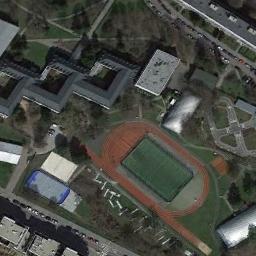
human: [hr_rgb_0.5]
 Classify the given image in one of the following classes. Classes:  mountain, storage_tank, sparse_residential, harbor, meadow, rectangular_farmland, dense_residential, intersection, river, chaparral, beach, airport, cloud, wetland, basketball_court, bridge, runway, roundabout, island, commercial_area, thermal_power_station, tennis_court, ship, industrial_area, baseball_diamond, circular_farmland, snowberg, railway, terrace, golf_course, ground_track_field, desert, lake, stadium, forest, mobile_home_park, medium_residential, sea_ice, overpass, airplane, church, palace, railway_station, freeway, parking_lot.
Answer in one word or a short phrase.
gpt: ground_track_field